Interaction volume radius: 5 \u00c5
Interaction volume height: 20 \u00c5
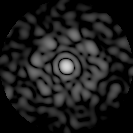
Disorder parameter: 0.8221